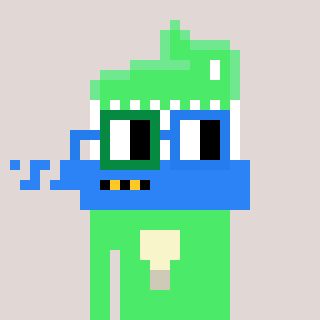
a pixel art character with square green and blue glasses, a toothbrush-shaped head and a teal-colored body on a warm background